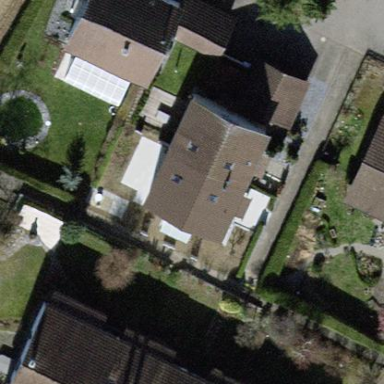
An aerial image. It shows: Semidetached house with gabled roof oriented across.